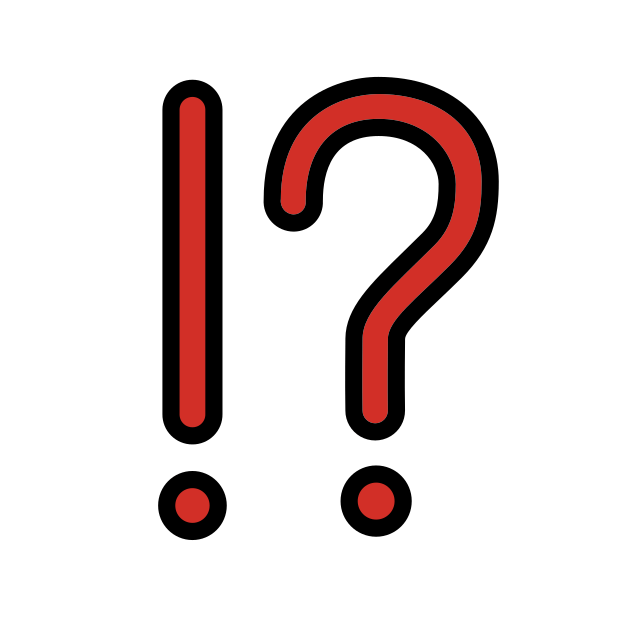
exclamation question mark